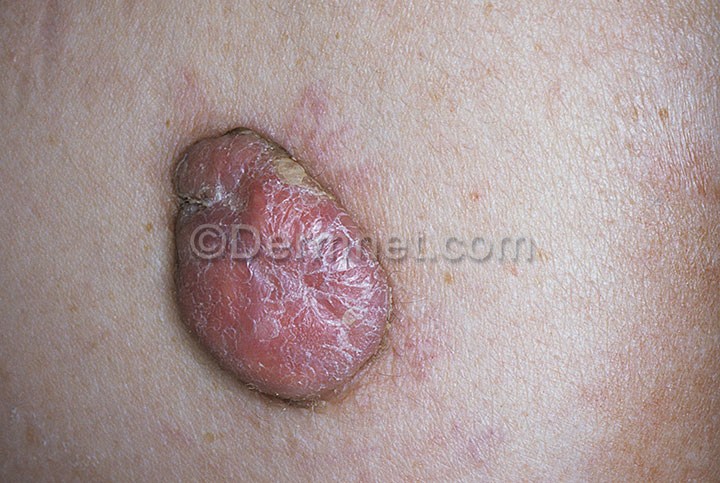
Disease: Seborrheic Keratoses and other Benign Tumors